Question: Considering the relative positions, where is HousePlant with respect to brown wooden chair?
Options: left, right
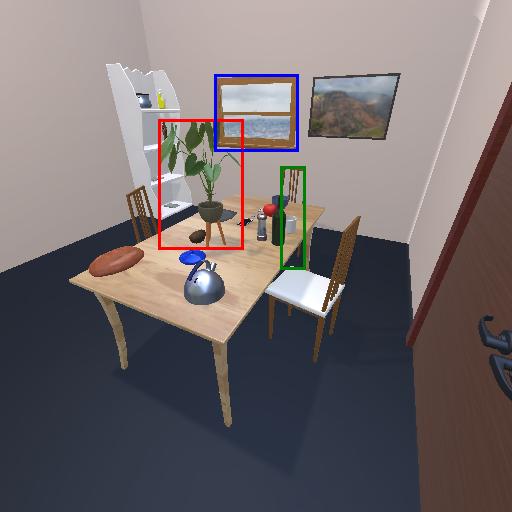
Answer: left